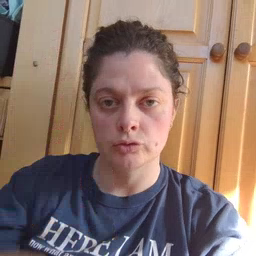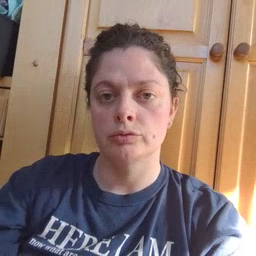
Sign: tree